Current action and preconditions to check: trajectory_clear

Your task: For each precondition in the list above, predict whether it will hold at this action.

Consider the current scene as observed from the mobile robot's camera, and analyze the predicted future states of all dynamic agents (e.g., people, animals, vehicles, or any moving entities) within the NEXT SECOND.

IMPORTANT: Only answer "very likely" if you are absolutely certain—based on strong, clear evidence—that a dynamic agent will violate the precondition in the predicted future state. Do NOT answer "very likely" for unlikely, ambiguous, or low-probability risks.

Ask yourself for each precondition: Is there a high probability, with clear and convincing evidence, that the predicted future states of any dynamic agent will interfere with the predicted future state of the currently executing action within the NEXT SECOND, causing that precondition to fail?

Assess the risk level based on these predictions. Use "likely" or "very likely" if motions create a clear risk of interference.

Use "neutral" or "improbable" if agents are nearby but their predicted paths are clearly diverging or non-conflicting.

Failure Risk Categories: "very improbable", "improbable", "neutral", "likely", "very likely"

Answer Format: Output ONLY the probability_of_failure value from these categories: "very improbable", "improbable", "neutral", "likely", "very likely"

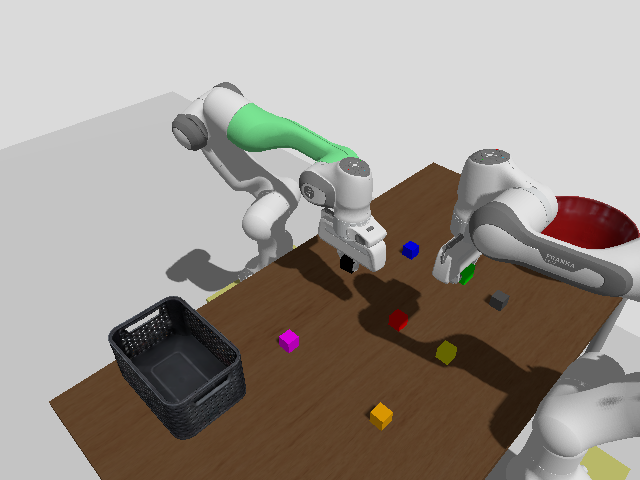

Answer: improbable